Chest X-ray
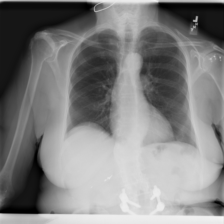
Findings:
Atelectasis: negative
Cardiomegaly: negative
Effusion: negative
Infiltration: negative
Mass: negative
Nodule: negative
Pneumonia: negative
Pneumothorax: negative
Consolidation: negative
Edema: negative
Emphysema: negative
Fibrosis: negative
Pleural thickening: negative
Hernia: negative